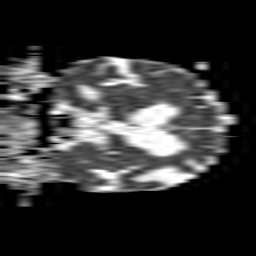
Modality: ADC
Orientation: coronal
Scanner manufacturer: philips
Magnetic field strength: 1.5 T
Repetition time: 3.395 s
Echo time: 0.06922 s